Interaction volume radius: 5 \u00c5
Interaction volume height: 20 \u00c5
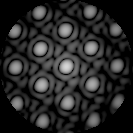
Disorder parameter: 0.03263